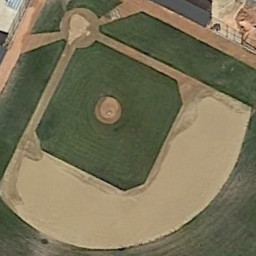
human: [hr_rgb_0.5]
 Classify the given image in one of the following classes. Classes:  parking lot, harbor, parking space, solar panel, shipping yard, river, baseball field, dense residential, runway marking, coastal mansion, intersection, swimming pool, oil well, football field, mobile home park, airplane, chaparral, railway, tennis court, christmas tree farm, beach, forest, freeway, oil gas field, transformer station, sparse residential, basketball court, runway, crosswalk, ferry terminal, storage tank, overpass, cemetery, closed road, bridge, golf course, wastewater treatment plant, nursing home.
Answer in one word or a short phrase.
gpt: baseball field